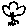
Label: tree